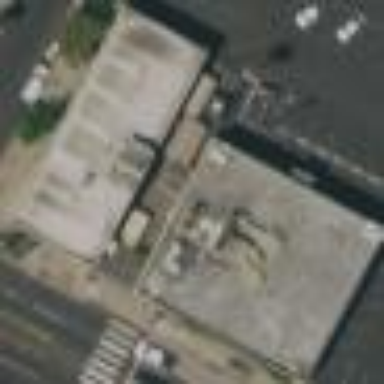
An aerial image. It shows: Commercial building.